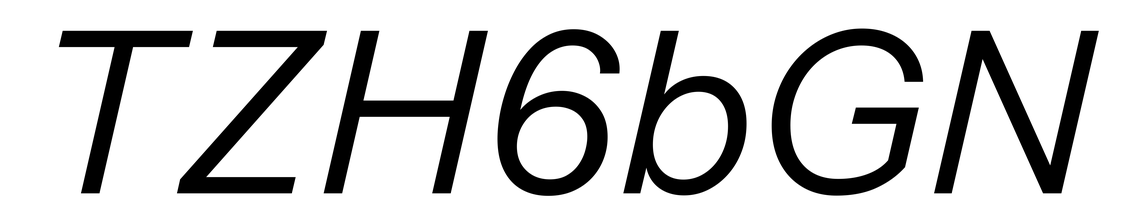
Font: InstrumentSans-Italic_Italic